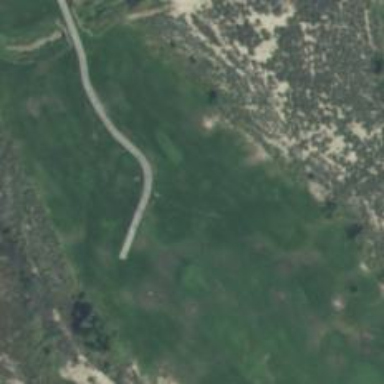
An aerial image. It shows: Golf cartpath that is also road path.